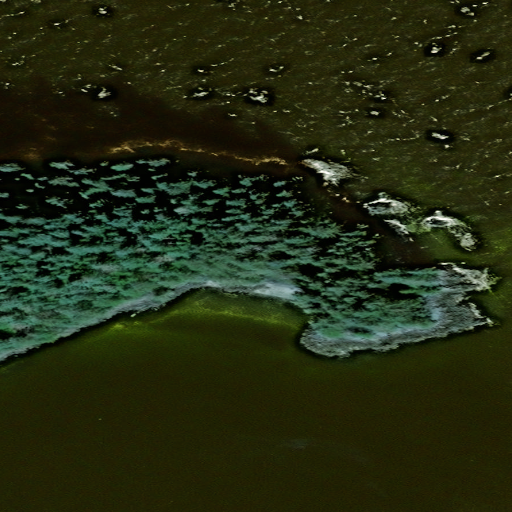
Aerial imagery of island in Alaska named Pup Island containing only unknown